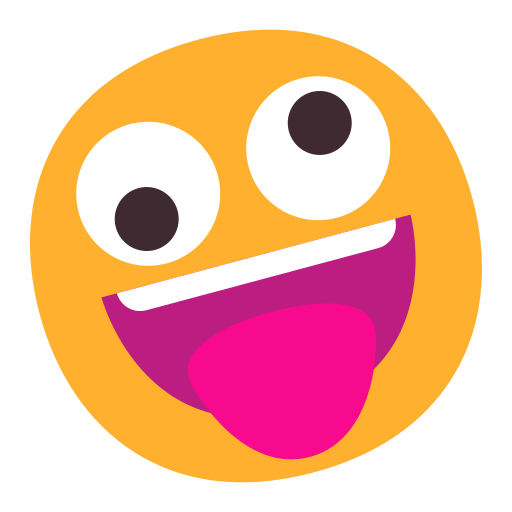
zany face flat